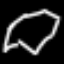
Label: octagon